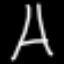
Label: The Eiffel Tower